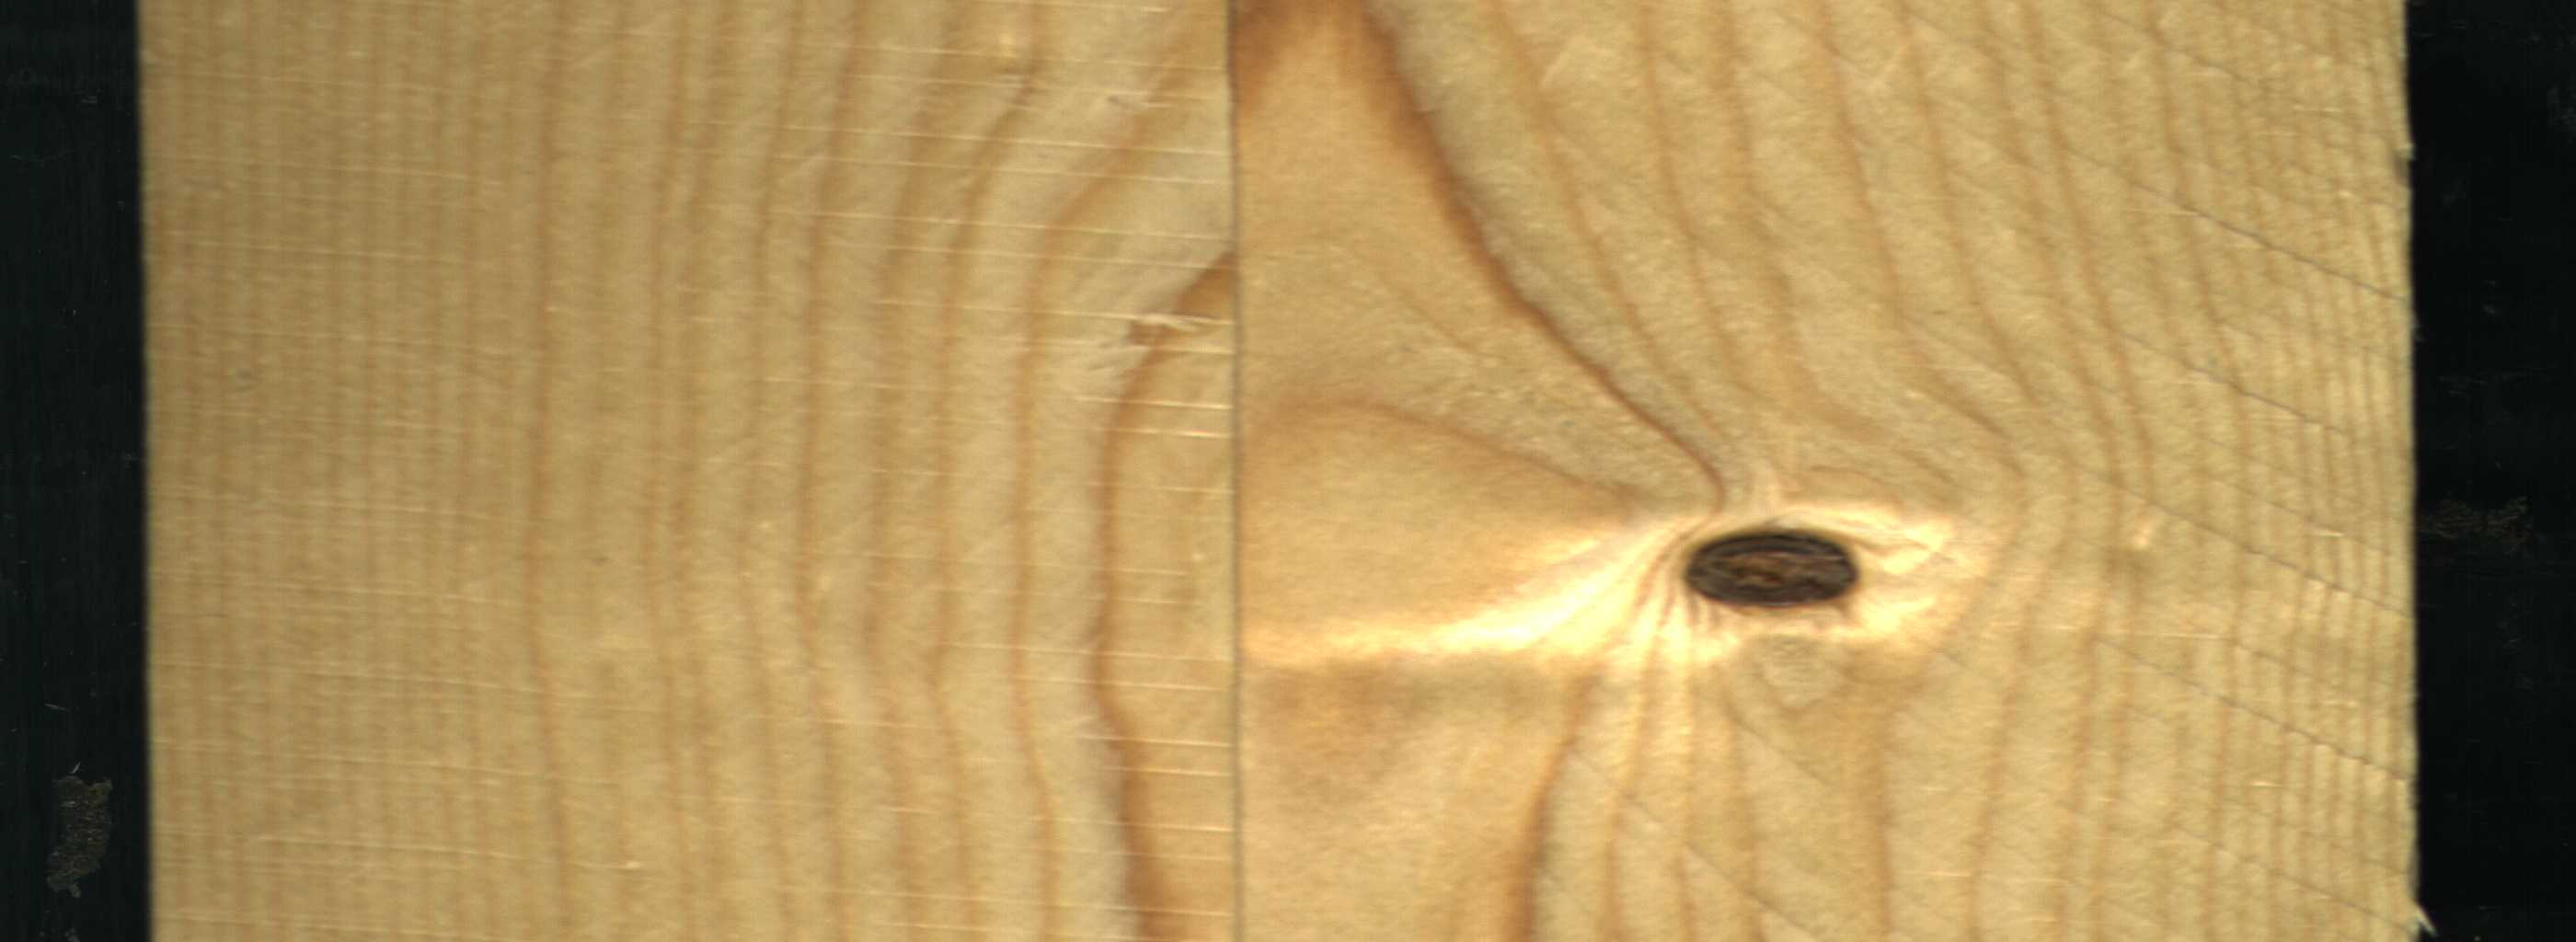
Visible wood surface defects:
Dead_Knot